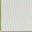
Piece: xx